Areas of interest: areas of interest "Badminton Court"
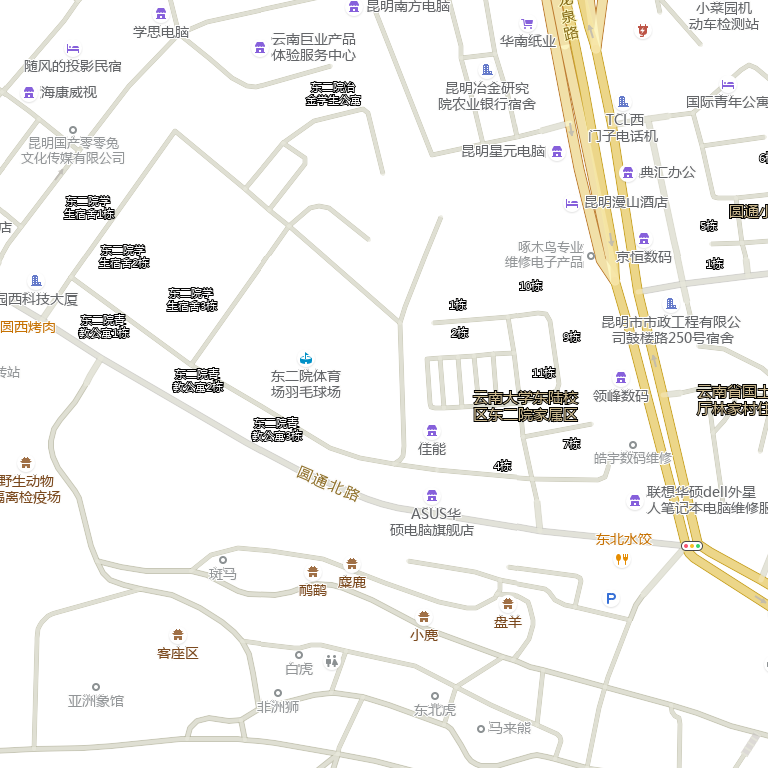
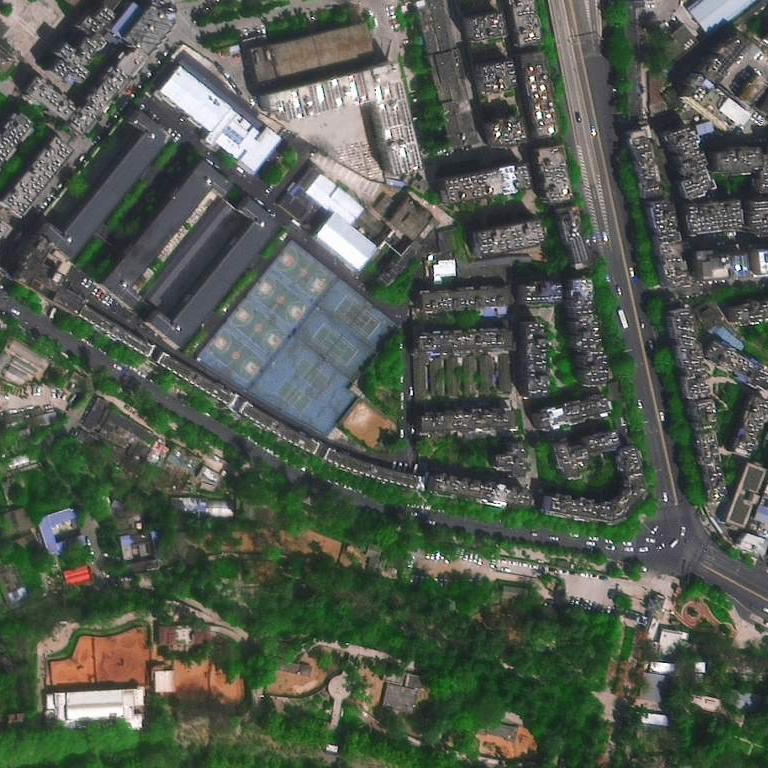